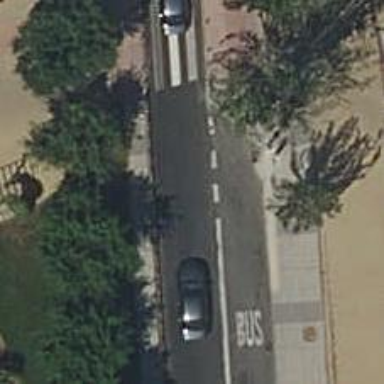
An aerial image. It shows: Public transport stop position.